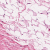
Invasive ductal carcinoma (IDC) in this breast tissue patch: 0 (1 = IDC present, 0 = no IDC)